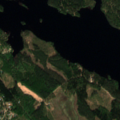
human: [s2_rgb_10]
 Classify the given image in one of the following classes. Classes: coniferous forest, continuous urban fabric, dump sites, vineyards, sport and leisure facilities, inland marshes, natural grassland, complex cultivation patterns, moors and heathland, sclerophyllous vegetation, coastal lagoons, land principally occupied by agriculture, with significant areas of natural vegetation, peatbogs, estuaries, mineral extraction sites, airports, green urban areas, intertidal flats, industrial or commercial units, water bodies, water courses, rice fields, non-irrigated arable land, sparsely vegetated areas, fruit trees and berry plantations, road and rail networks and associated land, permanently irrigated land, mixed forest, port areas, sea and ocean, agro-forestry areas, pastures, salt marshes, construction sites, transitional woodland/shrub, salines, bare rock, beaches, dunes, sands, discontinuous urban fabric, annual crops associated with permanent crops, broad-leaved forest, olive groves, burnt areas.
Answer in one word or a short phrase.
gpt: discontinuous urban fabric, broad-leaved forest, coniferous forest, mixed forest, water bodies